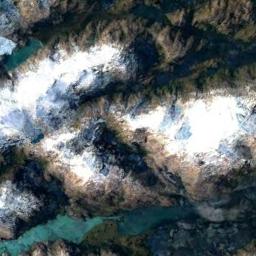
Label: snowberg